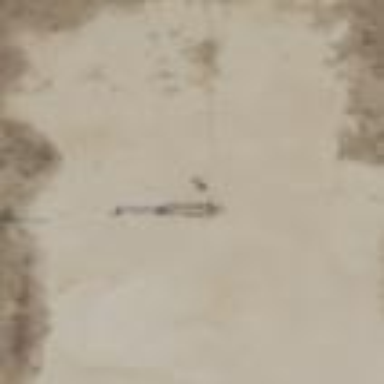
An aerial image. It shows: Wellsite surrounded by sand.